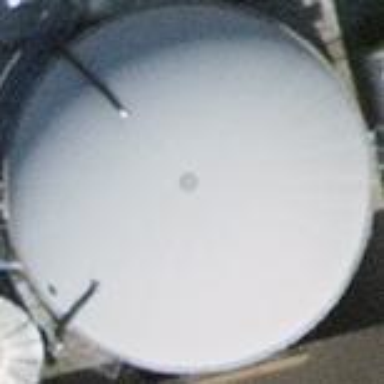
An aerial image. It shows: Silo building.